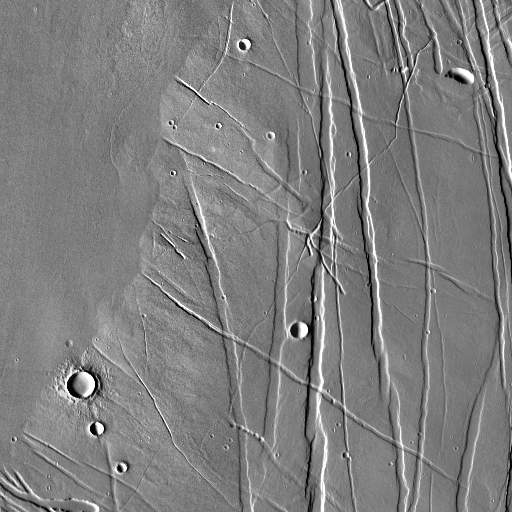
Crater classes present: Background, Other, Buried